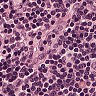
Metastatic tissue present: no